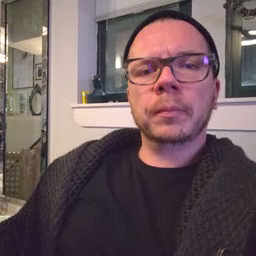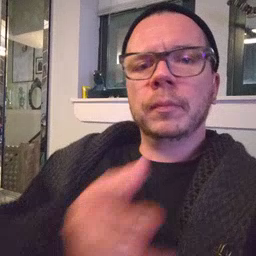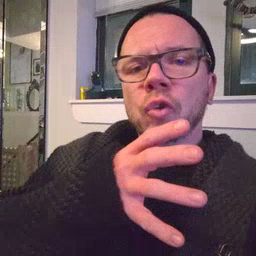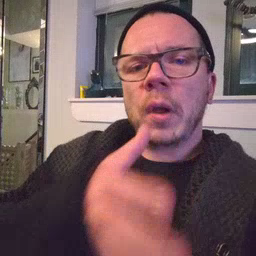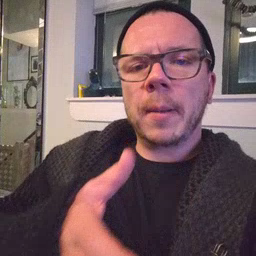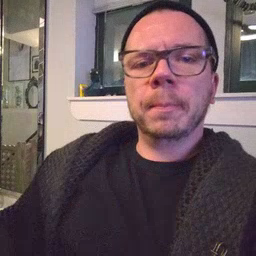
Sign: grandma